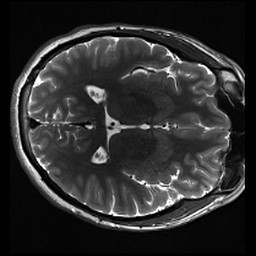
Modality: inplaneT2
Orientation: axial